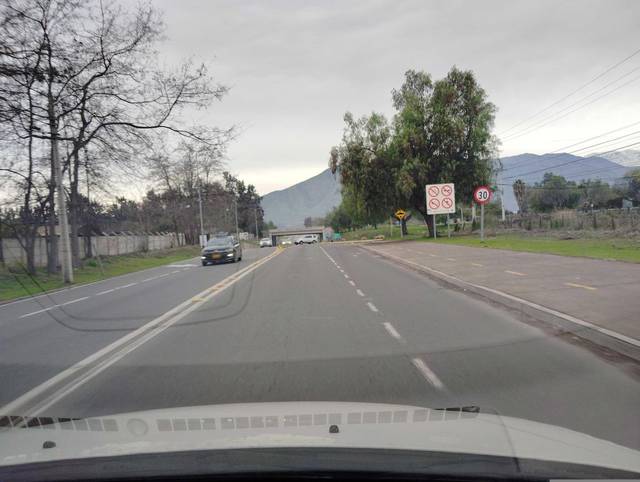
Region: Chile
Coordinates: -33.735, -70.707